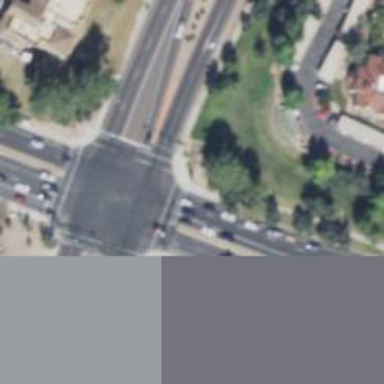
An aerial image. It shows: Solid stop line on the road.